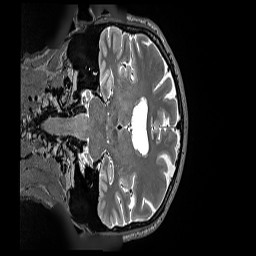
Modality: T2w
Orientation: coronal
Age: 39
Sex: female